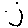
Label: smiley face